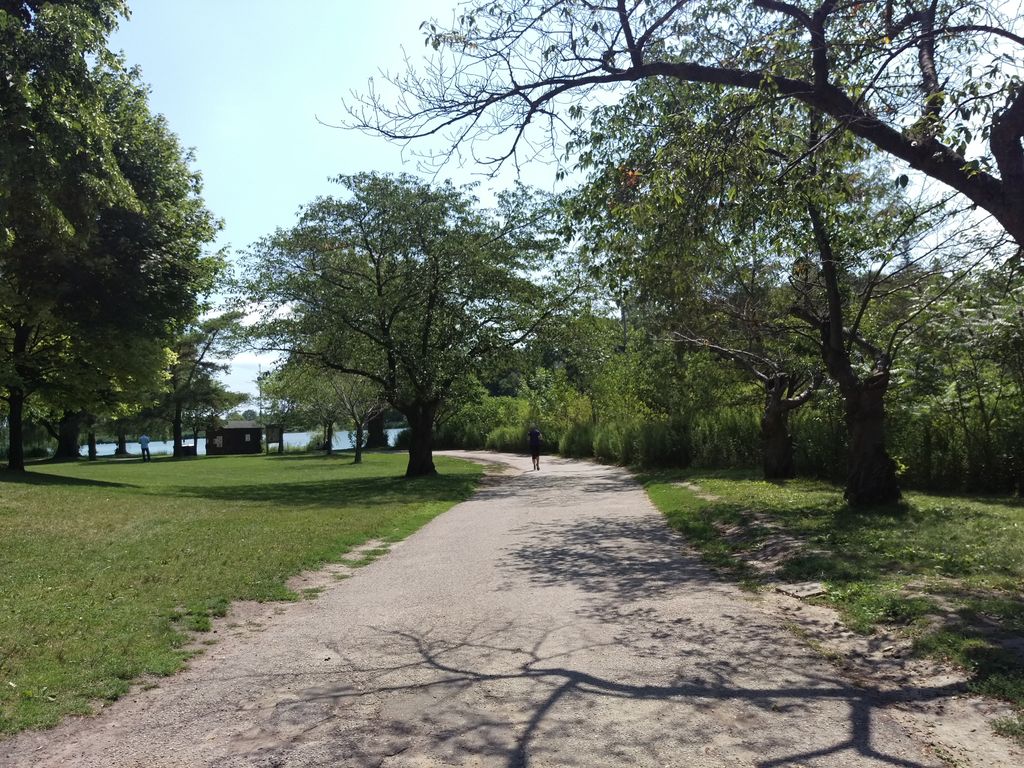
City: toronto